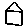
Label: house